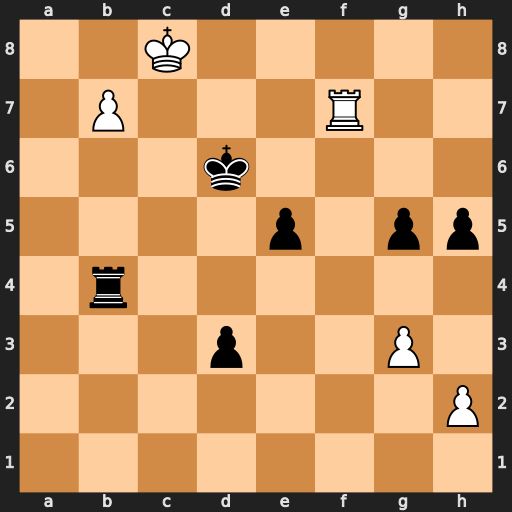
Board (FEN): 2K5/1P3R2/3k4/4p1pp/1r6/3p2P1/7P/8
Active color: w
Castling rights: -
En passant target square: -
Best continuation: Rd7+ Ke6 Rxd3